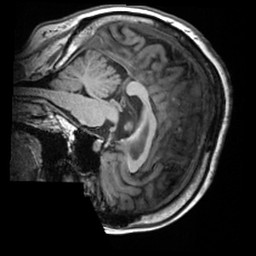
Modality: T1w
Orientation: sagittal
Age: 65
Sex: female
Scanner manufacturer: siemens
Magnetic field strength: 3 T
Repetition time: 2.2 s
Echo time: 0.00251 s